Question: I've got something similar to the <URL> the code that calculates the hulls is fired. That means it's fired constantly when the nodes are dragged. There are typically 10 to 30 hulls; a node may be in one or more hull. See below:

I'm trying to figure out if there's a more efficient (higher performance) way to do what I'm doing. Keeping this at high-level for now:
On drag, update all hull graphics:
1. For each hull, create an array of the coordinates of the constituent nodes.
2. Replace each coordinate pair in the above array with 8 points that are some distance r away from the original point. This is to pad/dilate the hull so it's not actually touching any nodes.
3. Feed the calculated coordinates to d3.geom.hull.
I'm getting about 50 fps in Chrome, which isn't bad at all, but it seems like a dreadfully inefficient setup.
My only clear idea is to store the ID(s) of the hull(s) in which a node is contained in the nodes array, and only update that/those hulls instead of all of the hulls. I'm also wondering about more efficient data structures to store the hull data (not the paths themselves). Currently the data structure looks like this:
'''
hulls = {1:{nodeIDs:[1,2,3,4,5], name:"hull1"}, 2:{...}, ...};
'''
Pardon the open-ended question, but I'm hoping there's some programming technique that I'm not familiar with that would work well here.
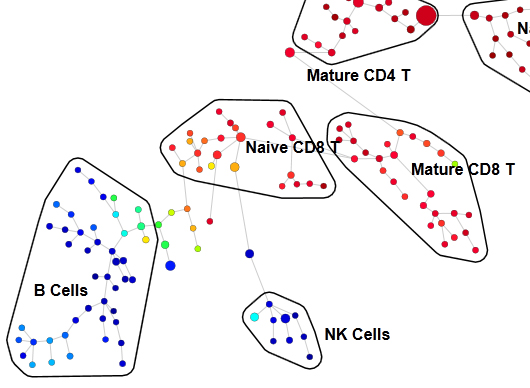
Answer: The most efficient approach would be to only recalculate the position of the 8-tuple of coordinates orbiting the node that is being dragged, then propagating that information in the parent hull(s) for redrawing.
You can do this by making a few changes.
- - - - - - 'hull'
I'm not familar with 'd3.js''s API, but I'm sure you can fill in any blanks that I've left.